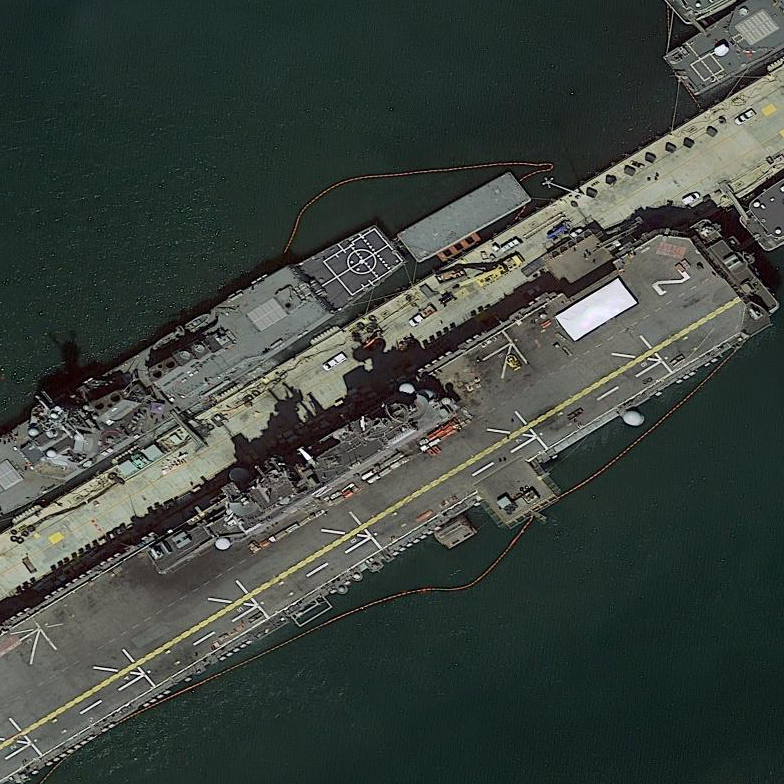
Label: assault